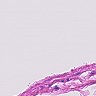
Metastatic tissue present: no